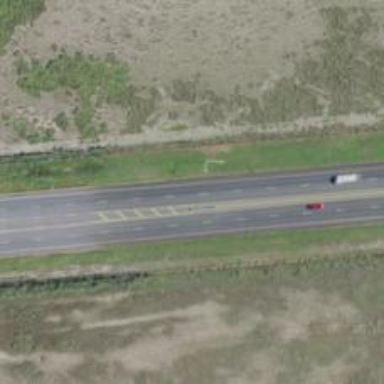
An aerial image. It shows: Primary highway that is also expressway.